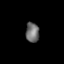
Tissue: prostate
Cell type: Fibroblasts
Senescence score: 0.7923
Nuclear area (px): 261
Mean DAPI intensity: 109.851